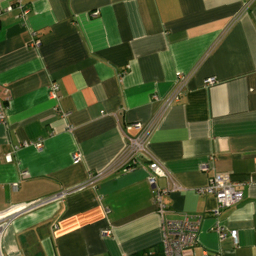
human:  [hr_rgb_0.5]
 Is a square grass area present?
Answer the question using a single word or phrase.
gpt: yes

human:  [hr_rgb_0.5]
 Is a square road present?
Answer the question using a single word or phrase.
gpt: no

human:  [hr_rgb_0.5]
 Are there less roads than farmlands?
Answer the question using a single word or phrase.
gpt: no

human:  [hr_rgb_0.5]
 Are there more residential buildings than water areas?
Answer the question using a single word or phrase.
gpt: yes

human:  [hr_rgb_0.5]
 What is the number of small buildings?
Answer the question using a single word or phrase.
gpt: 505

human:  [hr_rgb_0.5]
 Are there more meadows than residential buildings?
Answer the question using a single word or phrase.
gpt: no

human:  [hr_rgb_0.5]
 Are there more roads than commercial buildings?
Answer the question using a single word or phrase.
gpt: yes

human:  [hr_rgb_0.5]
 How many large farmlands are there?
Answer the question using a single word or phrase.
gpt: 47

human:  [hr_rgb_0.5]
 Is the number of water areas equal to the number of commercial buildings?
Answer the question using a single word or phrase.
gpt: no

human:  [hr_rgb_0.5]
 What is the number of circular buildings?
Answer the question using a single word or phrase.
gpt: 2

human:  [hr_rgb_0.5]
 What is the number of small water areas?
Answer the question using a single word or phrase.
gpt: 13

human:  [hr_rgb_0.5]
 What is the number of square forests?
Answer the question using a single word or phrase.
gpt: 0

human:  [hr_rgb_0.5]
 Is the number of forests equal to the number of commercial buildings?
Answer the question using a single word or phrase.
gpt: no

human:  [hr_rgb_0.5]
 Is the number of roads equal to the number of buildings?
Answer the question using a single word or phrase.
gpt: no

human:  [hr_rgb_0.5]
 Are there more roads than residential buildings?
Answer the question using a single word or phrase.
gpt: no

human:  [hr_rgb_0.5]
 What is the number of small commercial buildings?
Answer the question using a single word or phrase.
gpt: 7

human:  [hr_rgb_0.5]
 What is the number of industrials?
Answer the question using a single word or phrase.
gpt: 1

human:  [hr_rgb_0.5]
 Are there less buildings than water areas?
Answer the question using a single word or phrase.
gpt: no

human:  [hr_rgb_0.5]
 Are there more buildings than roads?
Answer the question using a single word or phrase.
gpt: yes

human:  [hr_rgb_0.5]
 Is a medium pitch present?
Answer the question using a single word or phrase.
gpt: no

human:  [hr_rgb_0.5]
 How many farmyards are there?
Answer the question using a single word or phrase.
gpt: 1

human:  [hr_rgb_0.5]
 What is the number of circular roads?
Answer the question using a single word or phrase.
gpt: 0

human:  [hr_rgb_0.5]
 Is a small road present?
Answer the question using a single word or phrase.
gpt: yes

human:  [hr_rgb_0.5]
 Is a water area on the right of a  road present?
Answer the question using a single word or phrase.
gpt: yes

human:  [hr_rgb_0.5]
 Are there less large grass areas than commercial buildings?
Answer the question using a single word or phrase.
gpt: no

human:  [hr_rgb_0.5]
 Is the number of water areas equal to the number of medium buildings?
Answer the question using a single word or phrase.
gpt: no

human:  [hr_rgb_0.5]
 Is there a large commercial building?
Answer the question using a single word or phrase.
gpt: no

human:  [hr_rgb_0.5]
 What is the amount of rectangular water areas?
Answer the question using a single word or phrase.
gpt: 9

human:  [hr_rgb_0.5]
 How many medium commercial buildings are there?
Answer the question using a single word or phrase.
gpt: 3

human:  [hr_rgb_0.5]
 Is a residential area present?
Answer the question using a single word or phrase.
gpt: yes

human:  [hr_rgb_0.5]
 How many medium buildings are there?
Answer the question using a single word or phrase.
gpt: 11

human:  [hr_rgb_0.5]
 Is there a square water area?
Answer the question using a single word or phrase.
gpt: yes

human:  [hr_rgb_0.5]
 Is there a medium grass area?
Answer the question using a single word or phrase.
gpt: yes

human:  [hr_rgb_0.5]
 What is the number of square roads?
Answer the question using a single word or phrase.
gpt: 0

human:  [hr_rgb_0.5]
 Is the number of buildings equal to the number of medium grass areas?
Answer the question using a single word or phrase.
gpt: no

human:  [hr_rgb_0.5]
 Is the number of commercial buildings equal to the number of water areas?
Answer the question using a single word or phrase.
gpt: no